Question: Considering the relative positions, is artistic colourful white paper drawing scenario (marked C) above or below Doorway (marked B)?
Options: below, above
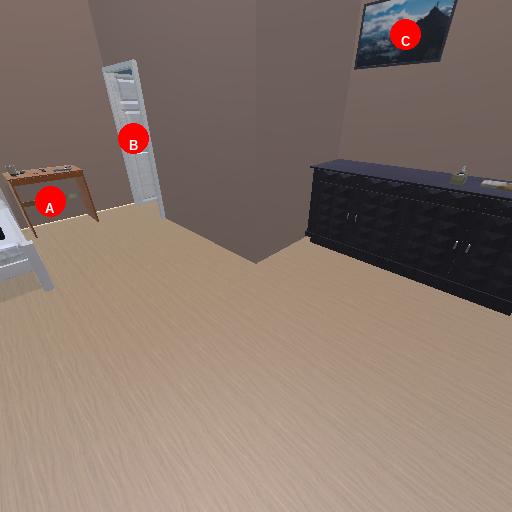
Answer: below